Field crop: maize
Growth stage: 2
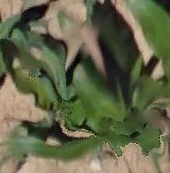
Species: maize